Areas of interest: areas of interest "Commercial service"
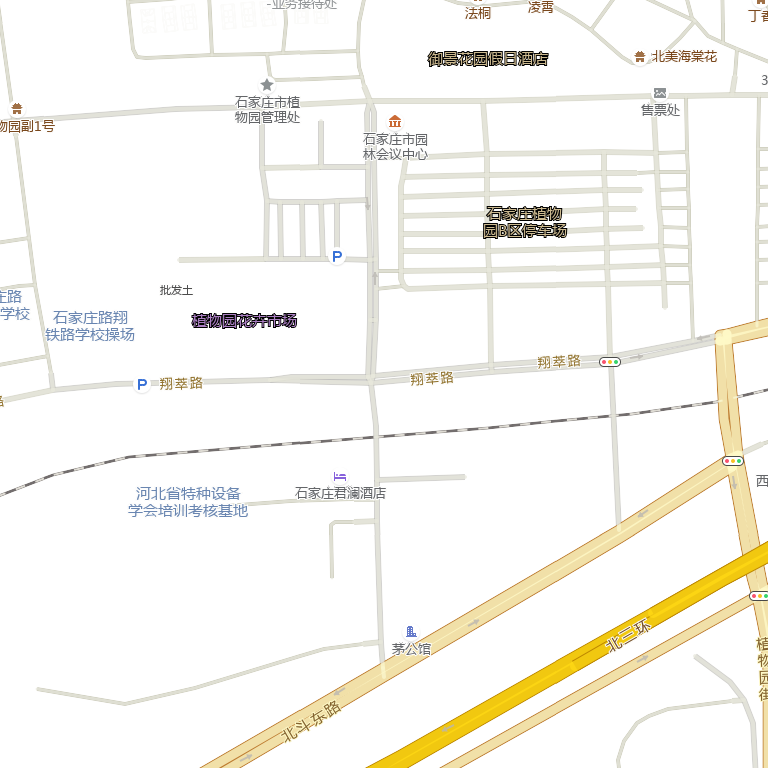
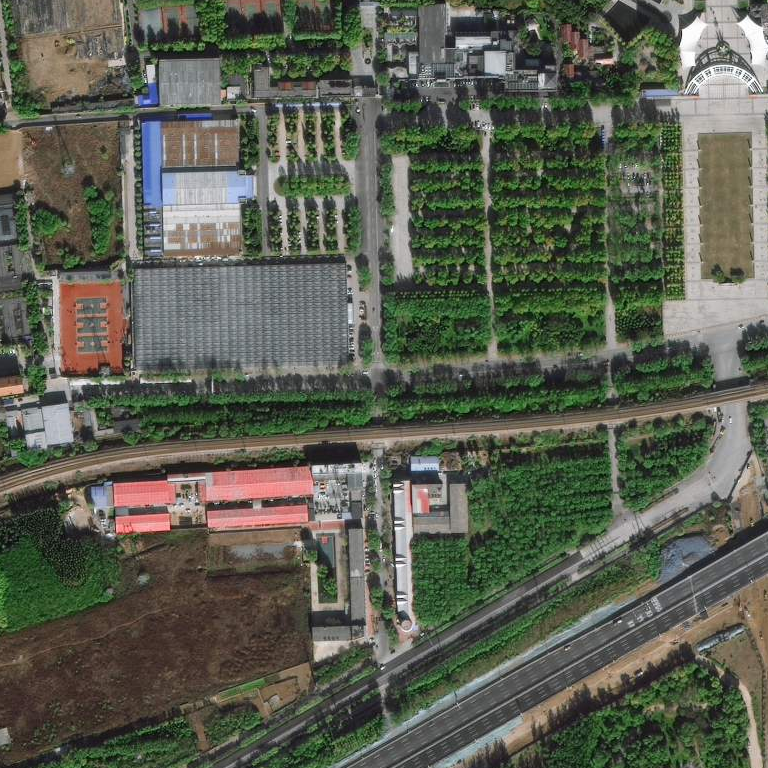